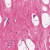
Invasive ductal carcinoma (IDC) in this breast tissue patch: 0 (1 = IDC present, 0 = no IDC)